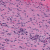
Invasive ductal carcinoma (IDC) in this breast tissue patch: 0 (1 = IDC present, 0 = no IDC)